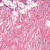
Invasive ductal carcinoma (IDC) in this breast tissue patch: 0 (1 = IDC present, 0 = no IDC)